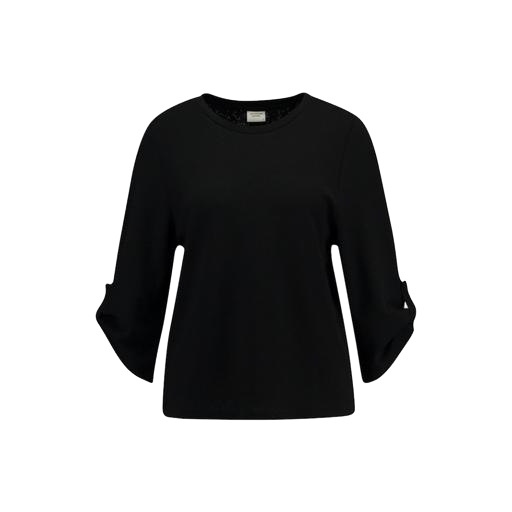
black three-quarter-sleeve top only macy, black elbow-sleeve top only macy, sleeve tee, white background